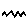
Label: zigzag